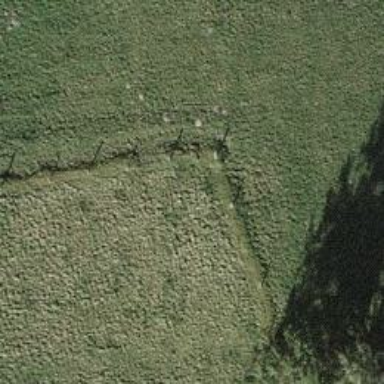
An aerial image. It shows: Fence.